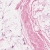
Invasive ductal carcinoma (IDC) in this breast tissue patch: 0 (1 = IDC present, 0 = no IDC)